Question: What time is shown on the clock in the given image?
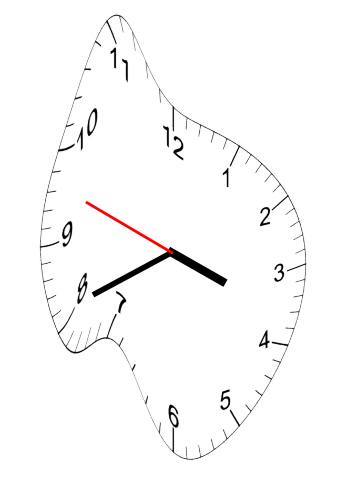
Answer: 03:40:48